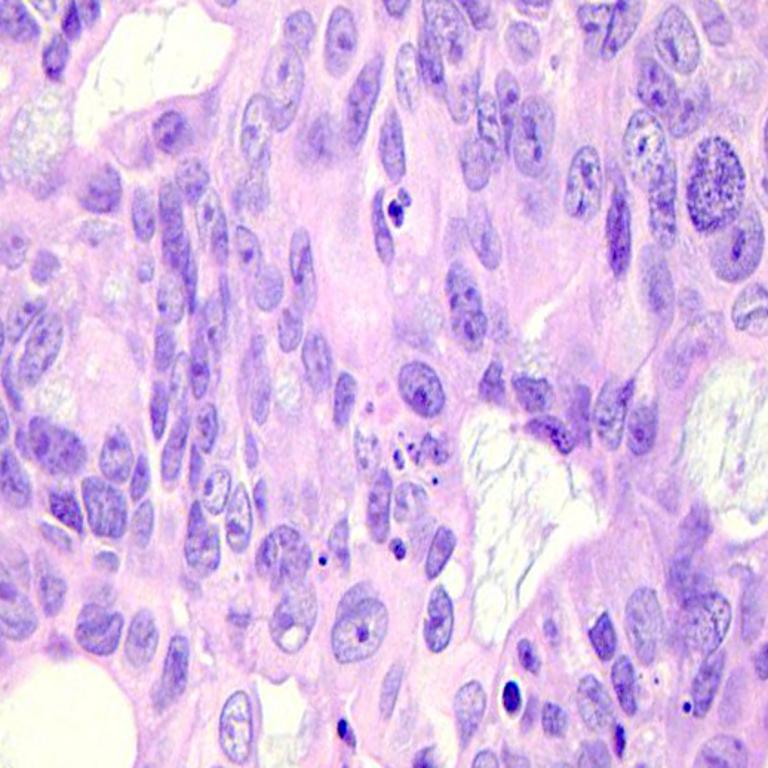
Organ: colon
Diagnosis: adenocarcinomas